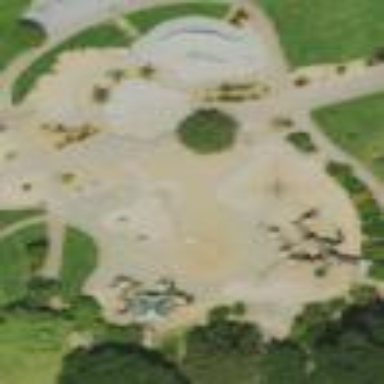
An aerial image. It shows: Playground area for leisure land.